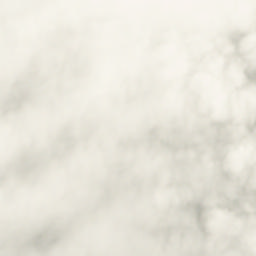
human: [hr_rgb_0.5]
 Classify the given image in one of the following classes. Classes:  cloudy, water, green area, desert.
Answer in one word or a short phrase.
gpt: cloudy